Interaction volume radius: 5 \u00c5
Interaction volume height: 15 \u00c5
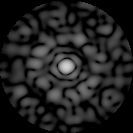
Disorder parameter: 0.8197